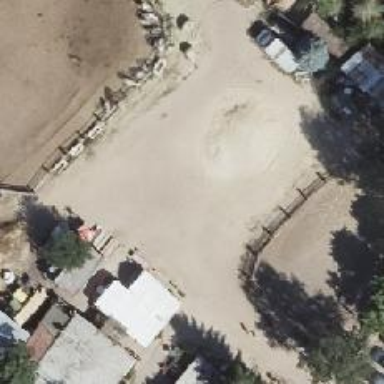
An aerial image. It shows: Leisure land designated for horse riding.